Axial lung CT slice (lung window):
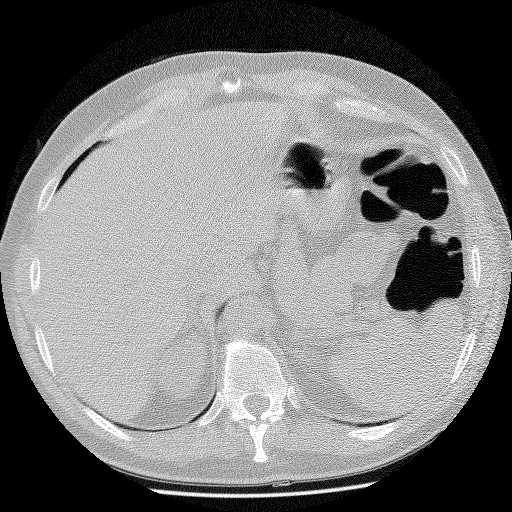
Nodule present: no